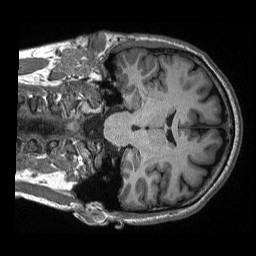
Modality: T1w
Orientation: coronal
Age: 38
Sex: male
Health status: healthy
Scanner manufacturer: siemens
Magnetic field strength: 3 T
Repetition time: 2.3 s
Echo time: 0.00298 s